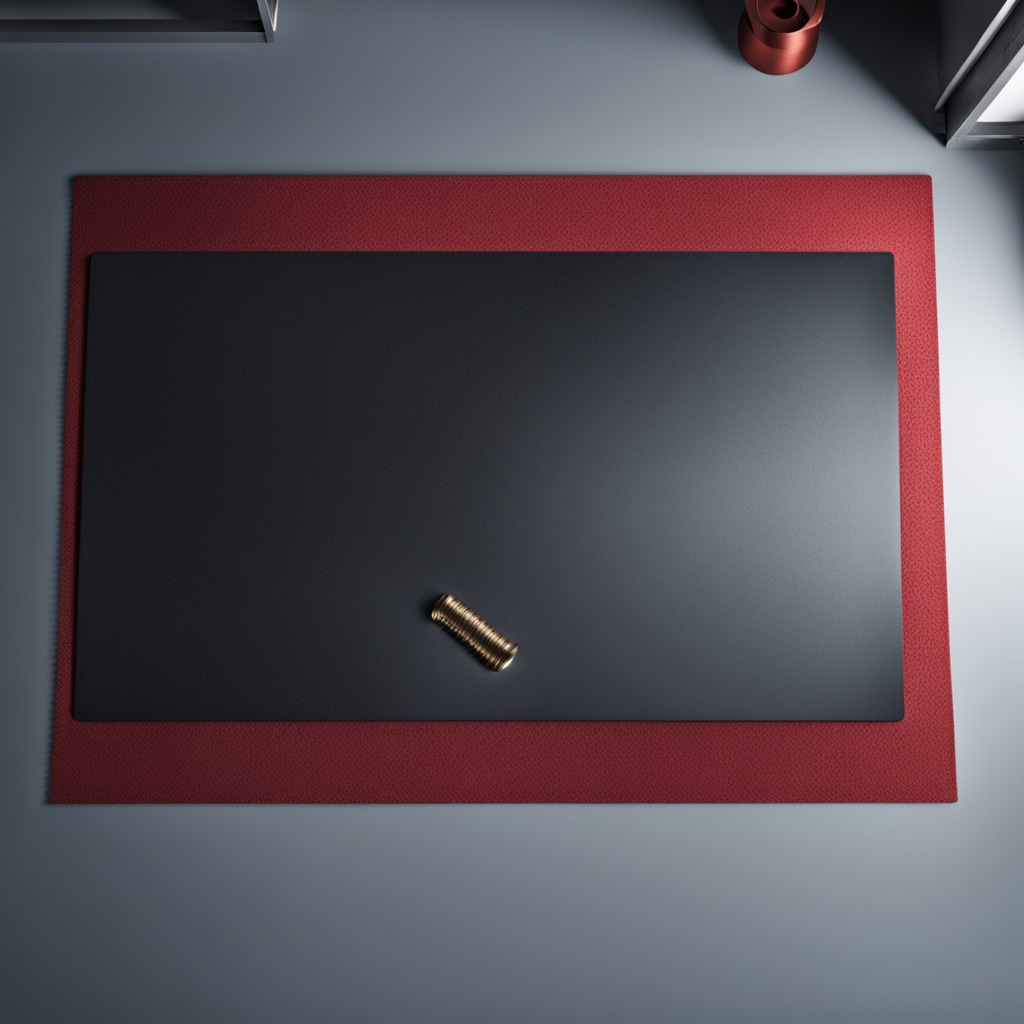
A coiled metal spring is lying on the granite tabletop.